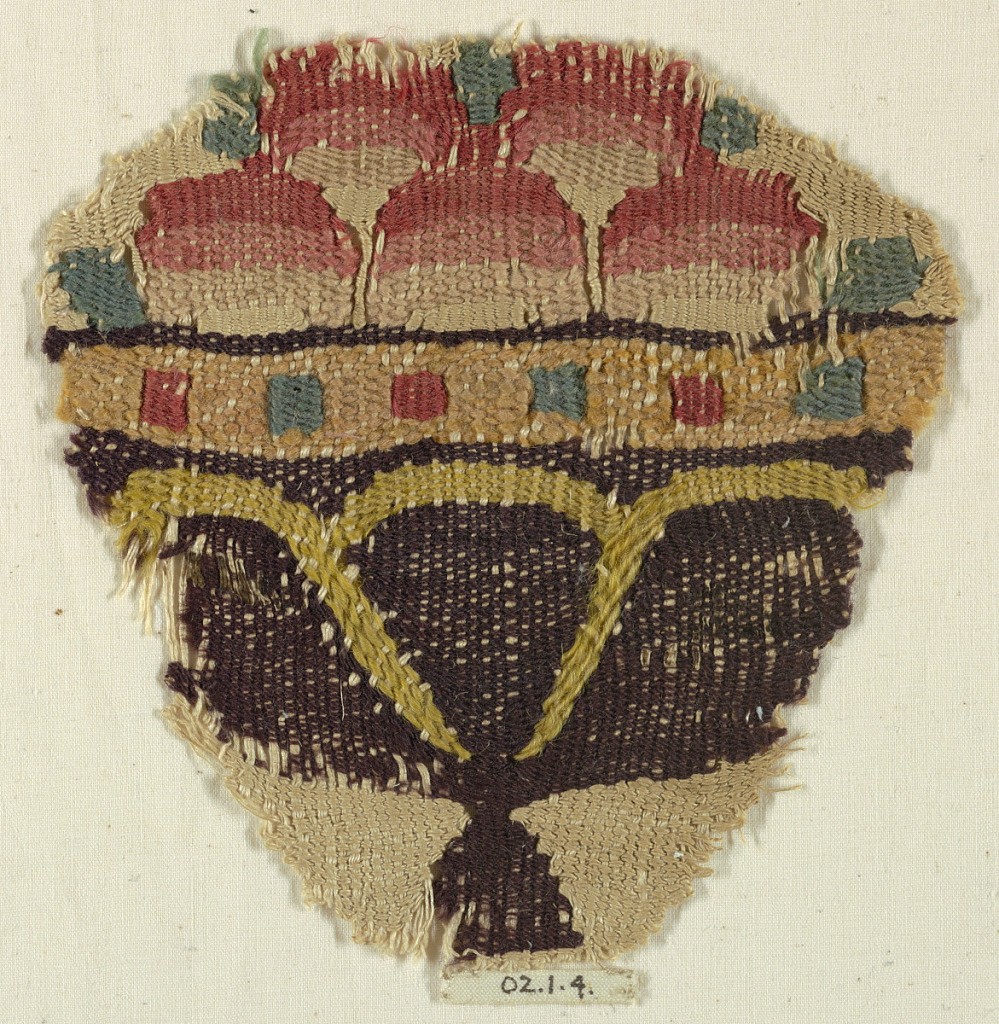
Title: Fragment
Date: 4th century
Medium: Warp; S-spun linen, Wefts; s-spun linen, S-spun wool Technique: slit tapestry woven
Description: Purple basket or vase on goblet base containing five rounded fruit-like objects. Fragment from a garment or a textile decoration.